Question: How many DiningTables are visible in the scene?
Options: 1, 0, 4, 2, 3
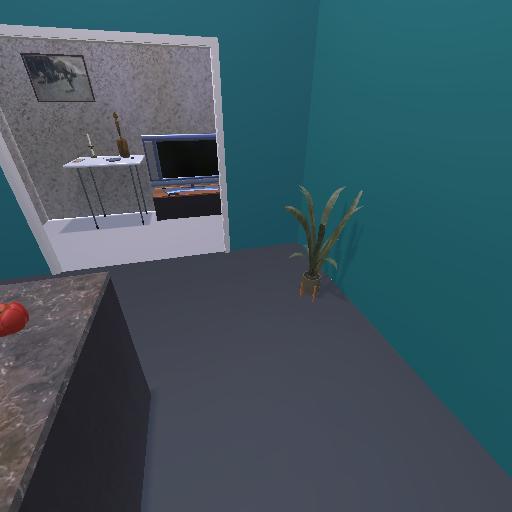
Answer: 1